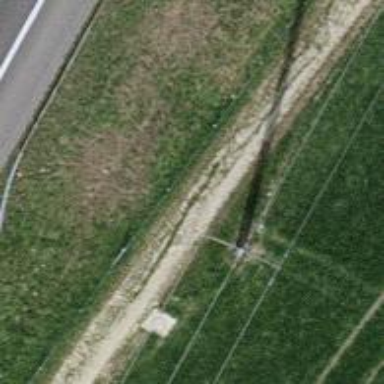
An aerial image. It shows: Concrete power pole.